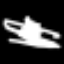
Label: pencil